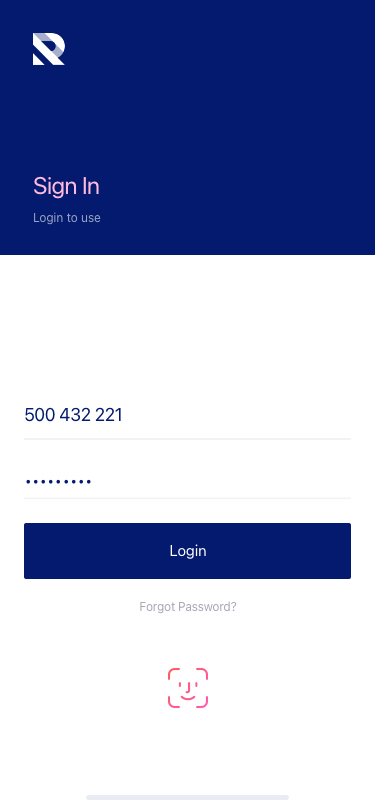
Text in this UI design:
Sign In
Login to use
Forgot Password?